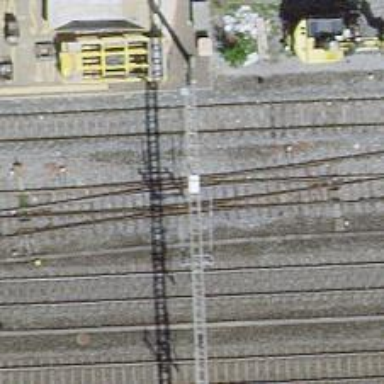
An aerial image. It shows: Railway track with electrified contact lines. This is siding track.